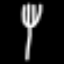
Label: fork